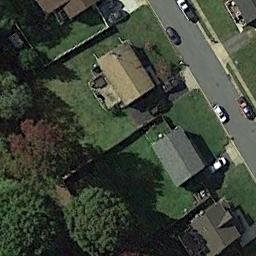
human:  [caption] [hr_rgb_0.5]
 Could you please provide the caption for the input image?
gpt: There are several cars on the road near the middle residential area .

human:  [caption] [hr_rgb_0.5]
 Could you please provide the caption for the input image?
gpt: There is a road between the medium-sized residential areas .

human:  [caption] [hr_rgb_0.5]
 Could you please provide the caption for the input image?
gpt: The medium residential is on the grass next to the road .

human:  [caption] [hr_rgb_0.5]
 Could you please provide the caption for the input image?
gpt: The medium residential area has some neatly arranged houses and trees on the grass and a road goes through the medium residential area .

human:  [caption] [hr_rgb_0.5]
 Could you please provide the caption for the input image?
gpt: There are some buildings on green lawns on the medium residential area .